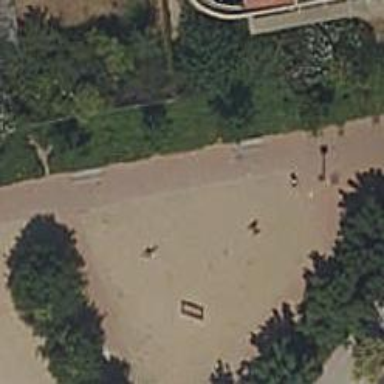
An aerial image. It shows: Playground area for leisure land.